Question: I am reading through Eric Meyer's , and in his chapter on the basics of the block-level box model, he makes the following statement:
> Remember that the total of the seven horizontal properties always equals the width of the parent element. As long as all properties are zero or greater, an element can never be wider than its parent's content area.
By horizontal properties, he means these:

This strikes me as prima facie false. For example, what about a situation like this:
'''
<div>
<p>content</p>
</div>
div {
width: 100px;
}
p {
width: 300px;
}
'''
The width of the containing block is 100 and the paragraph is 300, which means discounting all the other horizontal values the child paragraph will be unambiguously larger than its containing block's width (causing overflow). What am I missing?
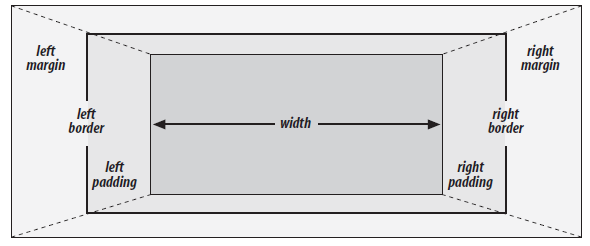
Answer: The statement you quote appears to mirror the following equation from <URL>:
> The following constraints must hold among the used values of the other properties:> 'margin-left' + 'border-left-width' + 'padding-left' + 'width' + 'padding-right' + 'border-right-width' + 'margin-right' = width of containing block
The spec, however, does continue as follows:
> If 'width' is not 'auto' and 'border-left-width' + 'padding-left' + 'width' + 'padding-right' + 'border-right-width' (plus any of 'margin-left' or 'margin-right' that are not 'auto') is larger than the width of the containing block, then any 'auto' values for 'margin-left' or 'margin-right' are, for the following rules, treated as zero.
This implies that the width of the block box potentially violate this constraint without repercussion provided the specified value of the 'width' property isn't 'auto'. In particular, it does not say that the box needs to be resized in order to meet the constraint (other than auto margins being treated as zero, which is irrelevant in your case). Adjustments need only be made if the 'width' property is 'auto', in which case the box is going to be dynamically sized anyway.
For some reason, section 10 does not directly specify how overflow should occur when the calculated width of a block box exceeds that of its containing block in such a way that the above constraint be met. However, <URL> is introduced, very clearly states that overflow should occur in a situation precisely like the one you have demonstrated:
> Generally, the content of a block box is confined to the content edges of the box. In certain cases, a box may overflow, meaning its content lies partly or entirely outside of the box, e.g.:- -
Note also the use of the word "Generally" here.
If related chapters of the book do not account for this exception, it may be an oversight. I can't say for sure, as I haven't read the book myself.